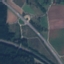
Label: Highway